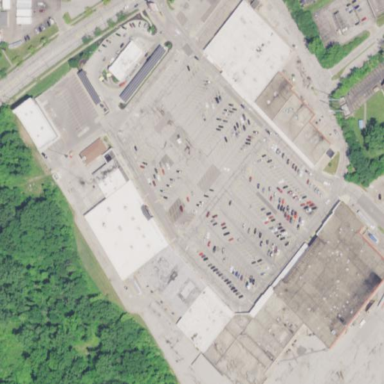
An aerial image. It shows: Retail area.